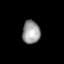
Tissue: lung
Cell type: Endothelial cells
Senescence score: 0.7029
Nuclear area (px): 409
Mean DAPI intensity: 153.521